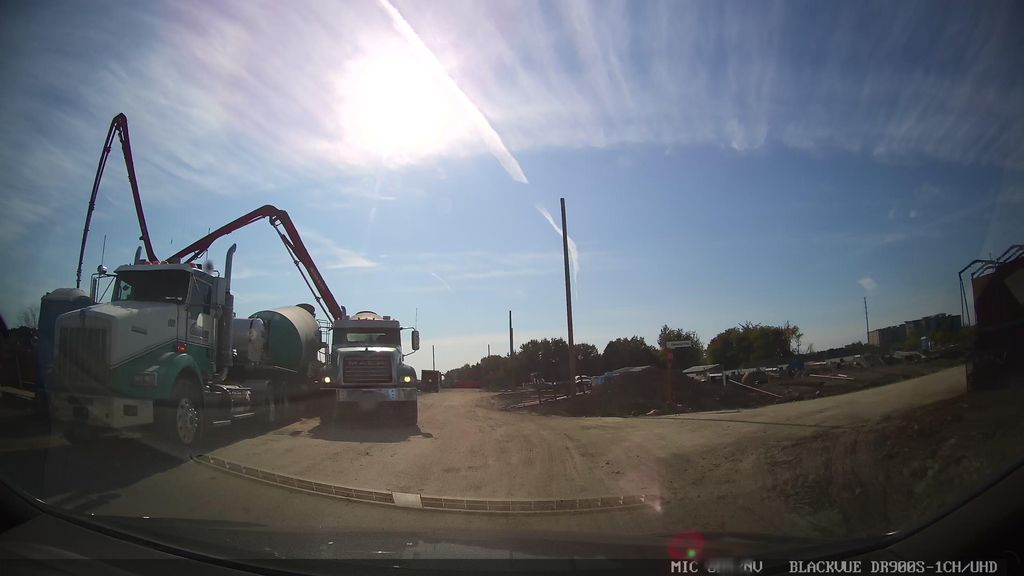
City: ottawa-gatineau